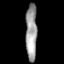
Tissue: prostate
Cell type: Fibroblasts
Senescence score: 0.8259
Nuclear area (px): 625
Mean DAPI intensity: 157.238